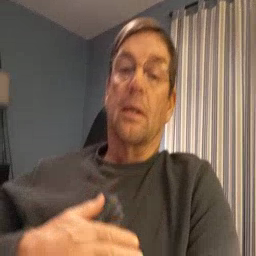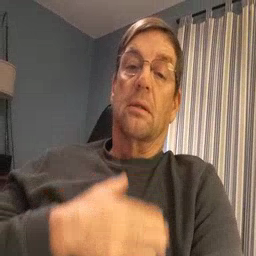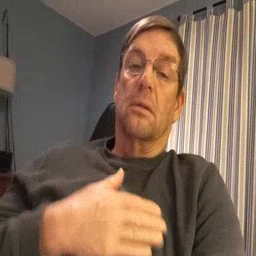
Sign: please